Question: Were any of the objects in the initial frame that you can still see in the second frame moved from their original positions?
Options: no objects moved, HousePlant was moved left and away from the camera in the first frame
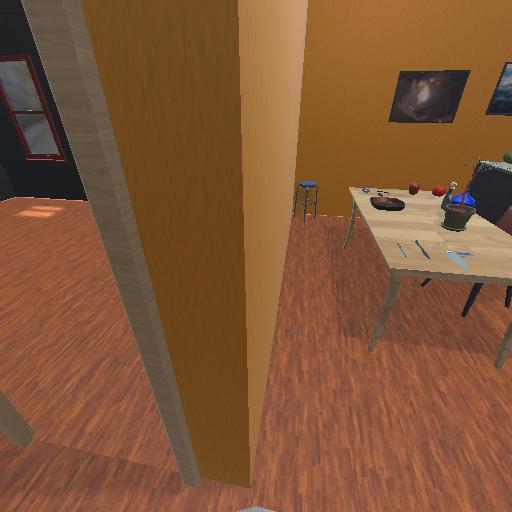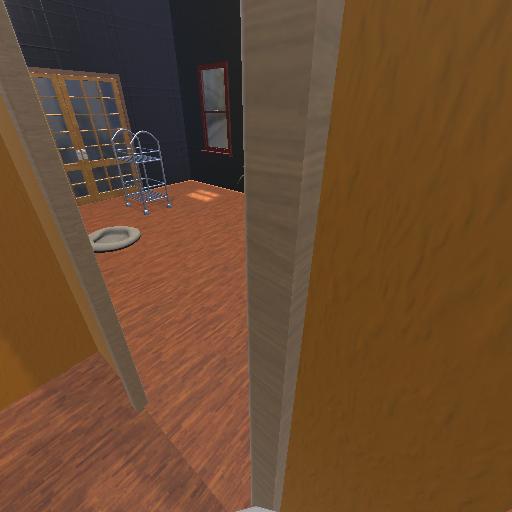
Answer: no objects moved